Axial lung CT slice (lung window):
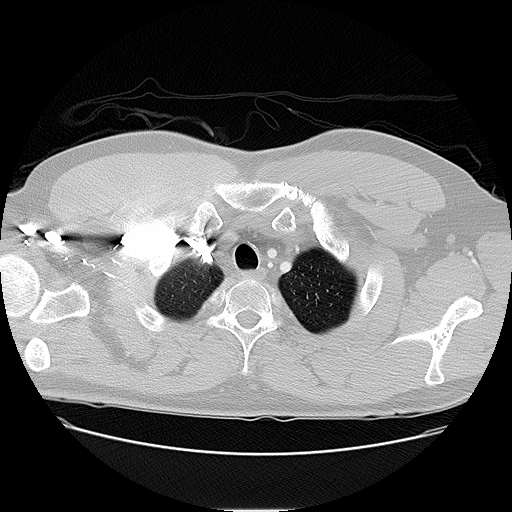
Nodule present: no